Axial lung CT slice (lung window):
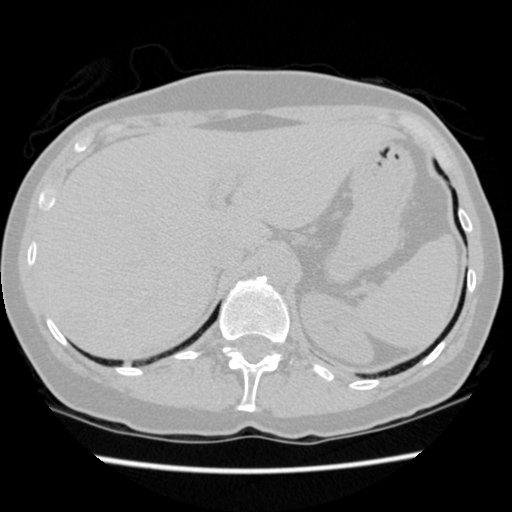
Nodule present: no